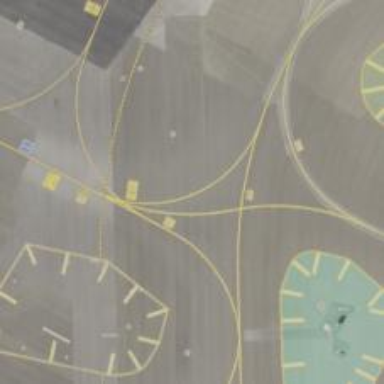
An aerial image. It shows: Asphalt taxiway at the airport.